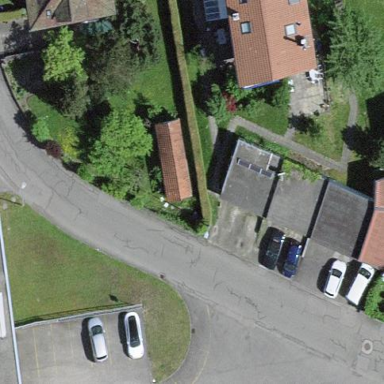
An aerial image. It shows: Garage.